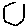
Label: hexagon